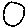
Label: circle